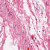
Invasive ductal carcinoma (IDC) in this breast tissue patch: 0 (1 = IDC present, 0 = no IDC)